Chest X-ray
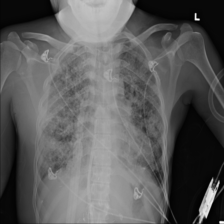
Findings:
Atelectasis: negative
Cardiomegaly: negative
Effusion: negative
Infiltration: negative
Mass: negative
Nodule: negative
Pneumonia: negative
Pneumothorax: negative
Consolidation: negative
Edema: negative
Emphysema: negative
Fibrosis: negative
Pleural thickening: negative
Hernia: negative